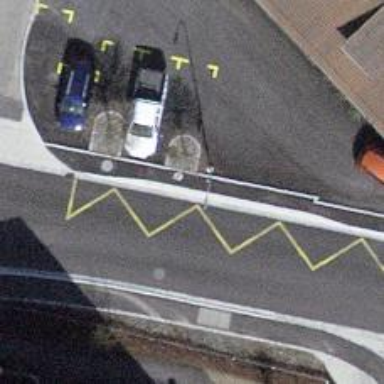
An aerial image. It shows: Platform for public transport is situated by the road.